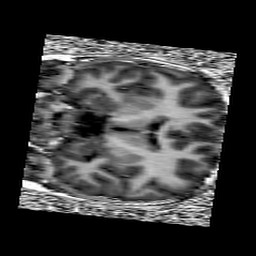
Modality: UNIT1
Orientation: coronal
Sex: male
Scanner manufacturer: siemens
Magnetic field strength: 3 T
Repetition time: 5 s
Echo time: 0.00368 s